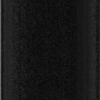
Label: dusty